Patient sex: M
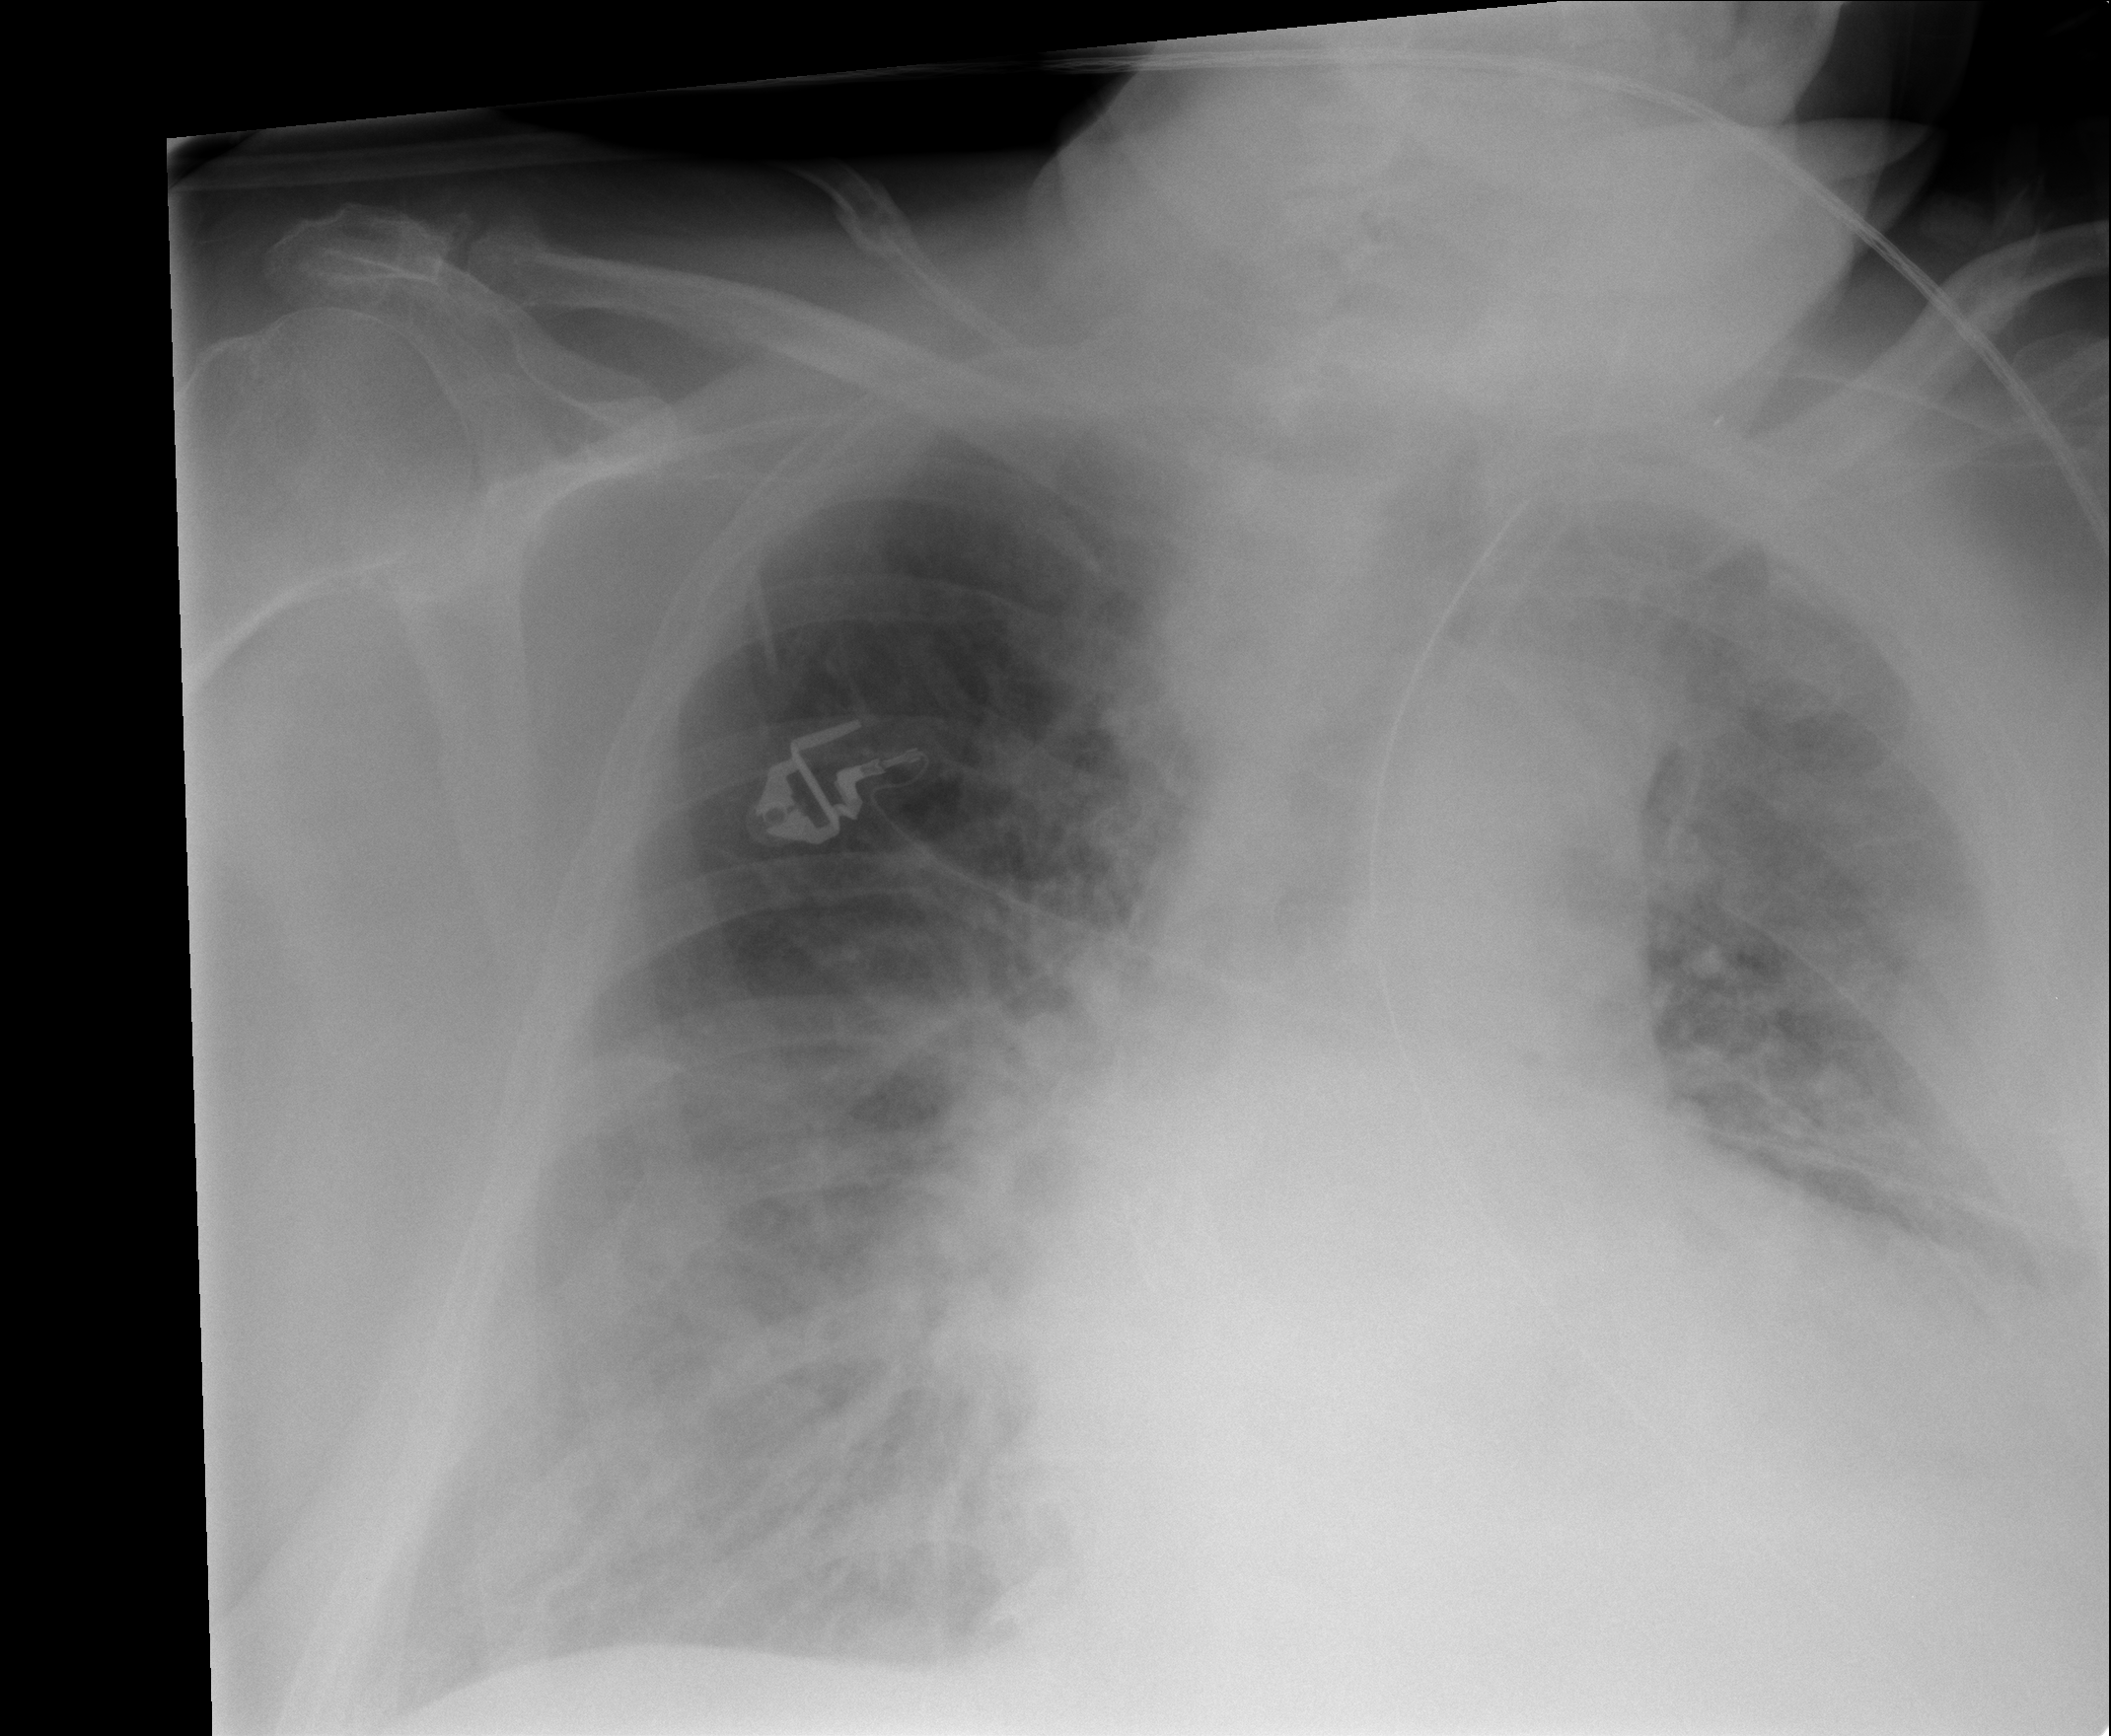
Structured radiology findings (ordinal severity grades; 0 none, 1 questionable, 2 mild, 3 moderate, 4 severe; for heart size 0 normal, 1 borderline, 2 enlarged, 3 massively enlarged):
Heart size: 2
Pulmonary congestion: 2
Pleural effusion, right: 1
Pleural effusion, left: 2
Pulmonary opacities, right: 1
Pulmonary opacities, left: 1
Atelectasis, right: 2
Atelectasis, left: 2